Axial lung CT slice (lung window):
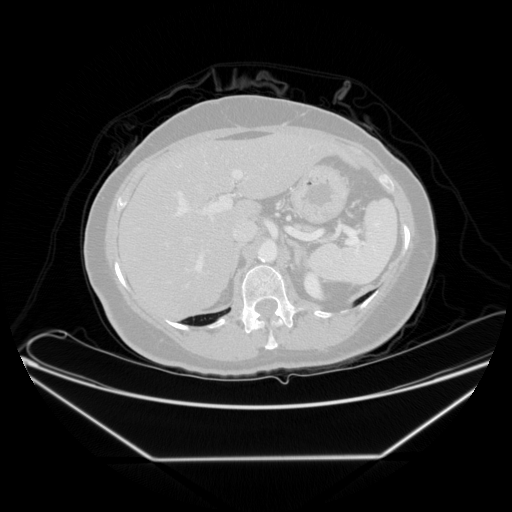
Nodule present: no